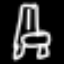
Label: chair